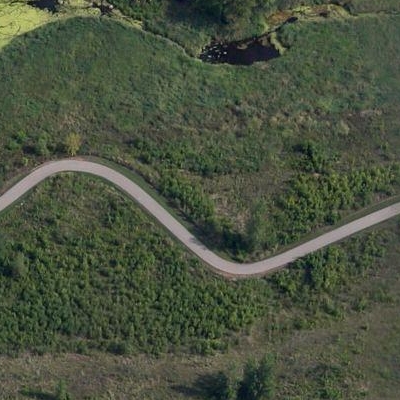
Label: aGrass